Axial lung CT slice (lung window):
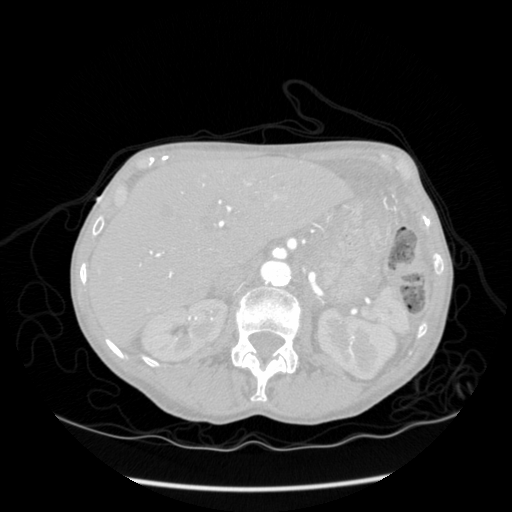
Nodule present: no